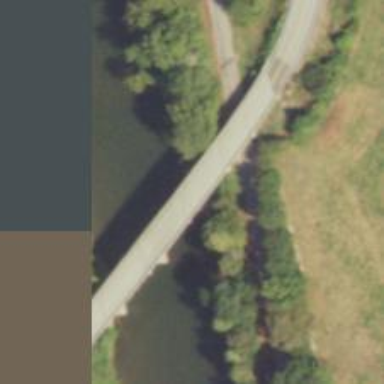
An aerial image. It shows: Secondary road crossing over beam bridge.